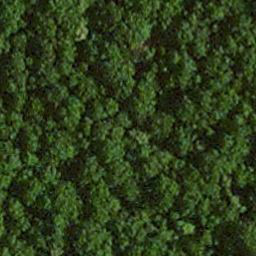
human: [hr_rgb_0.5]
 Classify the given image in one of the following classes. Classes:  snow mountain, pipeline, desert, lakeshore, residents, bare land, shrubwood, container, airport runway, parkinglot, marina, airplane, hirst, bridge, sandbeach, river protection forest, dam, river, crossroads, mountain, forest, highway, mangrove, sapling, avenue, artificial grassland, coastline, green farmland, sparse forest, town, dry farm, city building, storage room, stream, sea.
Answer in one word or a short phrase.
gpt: forest